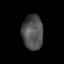
Tissue: prostate
Cell type: T cells
Senescence score: 0.2489
Nuclear area (px): 714
Mean DAPI intensity: 79.356